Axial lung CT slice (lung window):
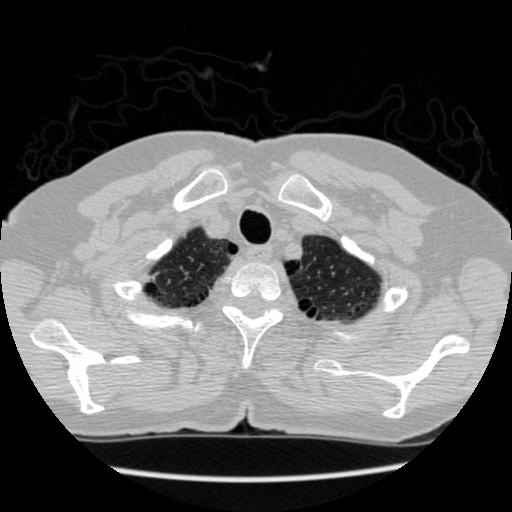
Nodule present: no